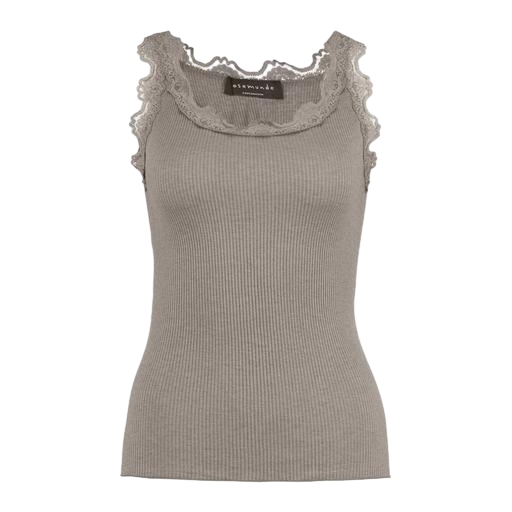
lace-trimmed ribbed tank, gray lace-trim top, gray lace-trimmed top, white background